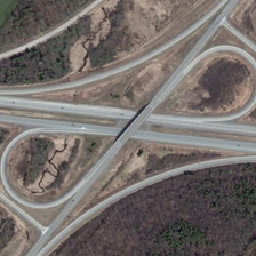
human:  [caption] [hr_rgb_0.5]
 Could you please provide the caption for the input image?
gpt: A straight viaduct runs through two parallel streets under the bare field.

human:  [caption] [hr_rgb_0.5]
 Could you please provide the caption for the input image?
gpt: A straight viaduct spans two parallel roads under bare fields.

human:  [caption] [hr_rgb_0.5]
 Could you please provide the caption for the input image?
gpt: A straight bridge extends along two parallel roads under this empty field.

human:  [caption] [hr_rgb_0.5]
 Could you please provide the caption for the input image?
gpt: A simple viaduct extends on two parallel roads under this bare field.

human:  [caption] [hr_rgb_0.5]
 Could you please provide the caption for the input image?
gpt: a figure of eight shaped viaduct is located on the bareland .